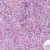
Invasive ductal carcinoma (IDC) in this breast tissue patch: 1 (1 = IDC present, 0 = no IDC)